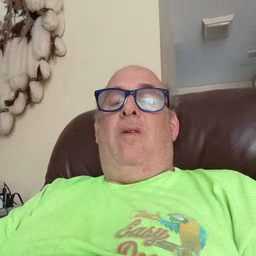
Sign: fast